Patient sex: M
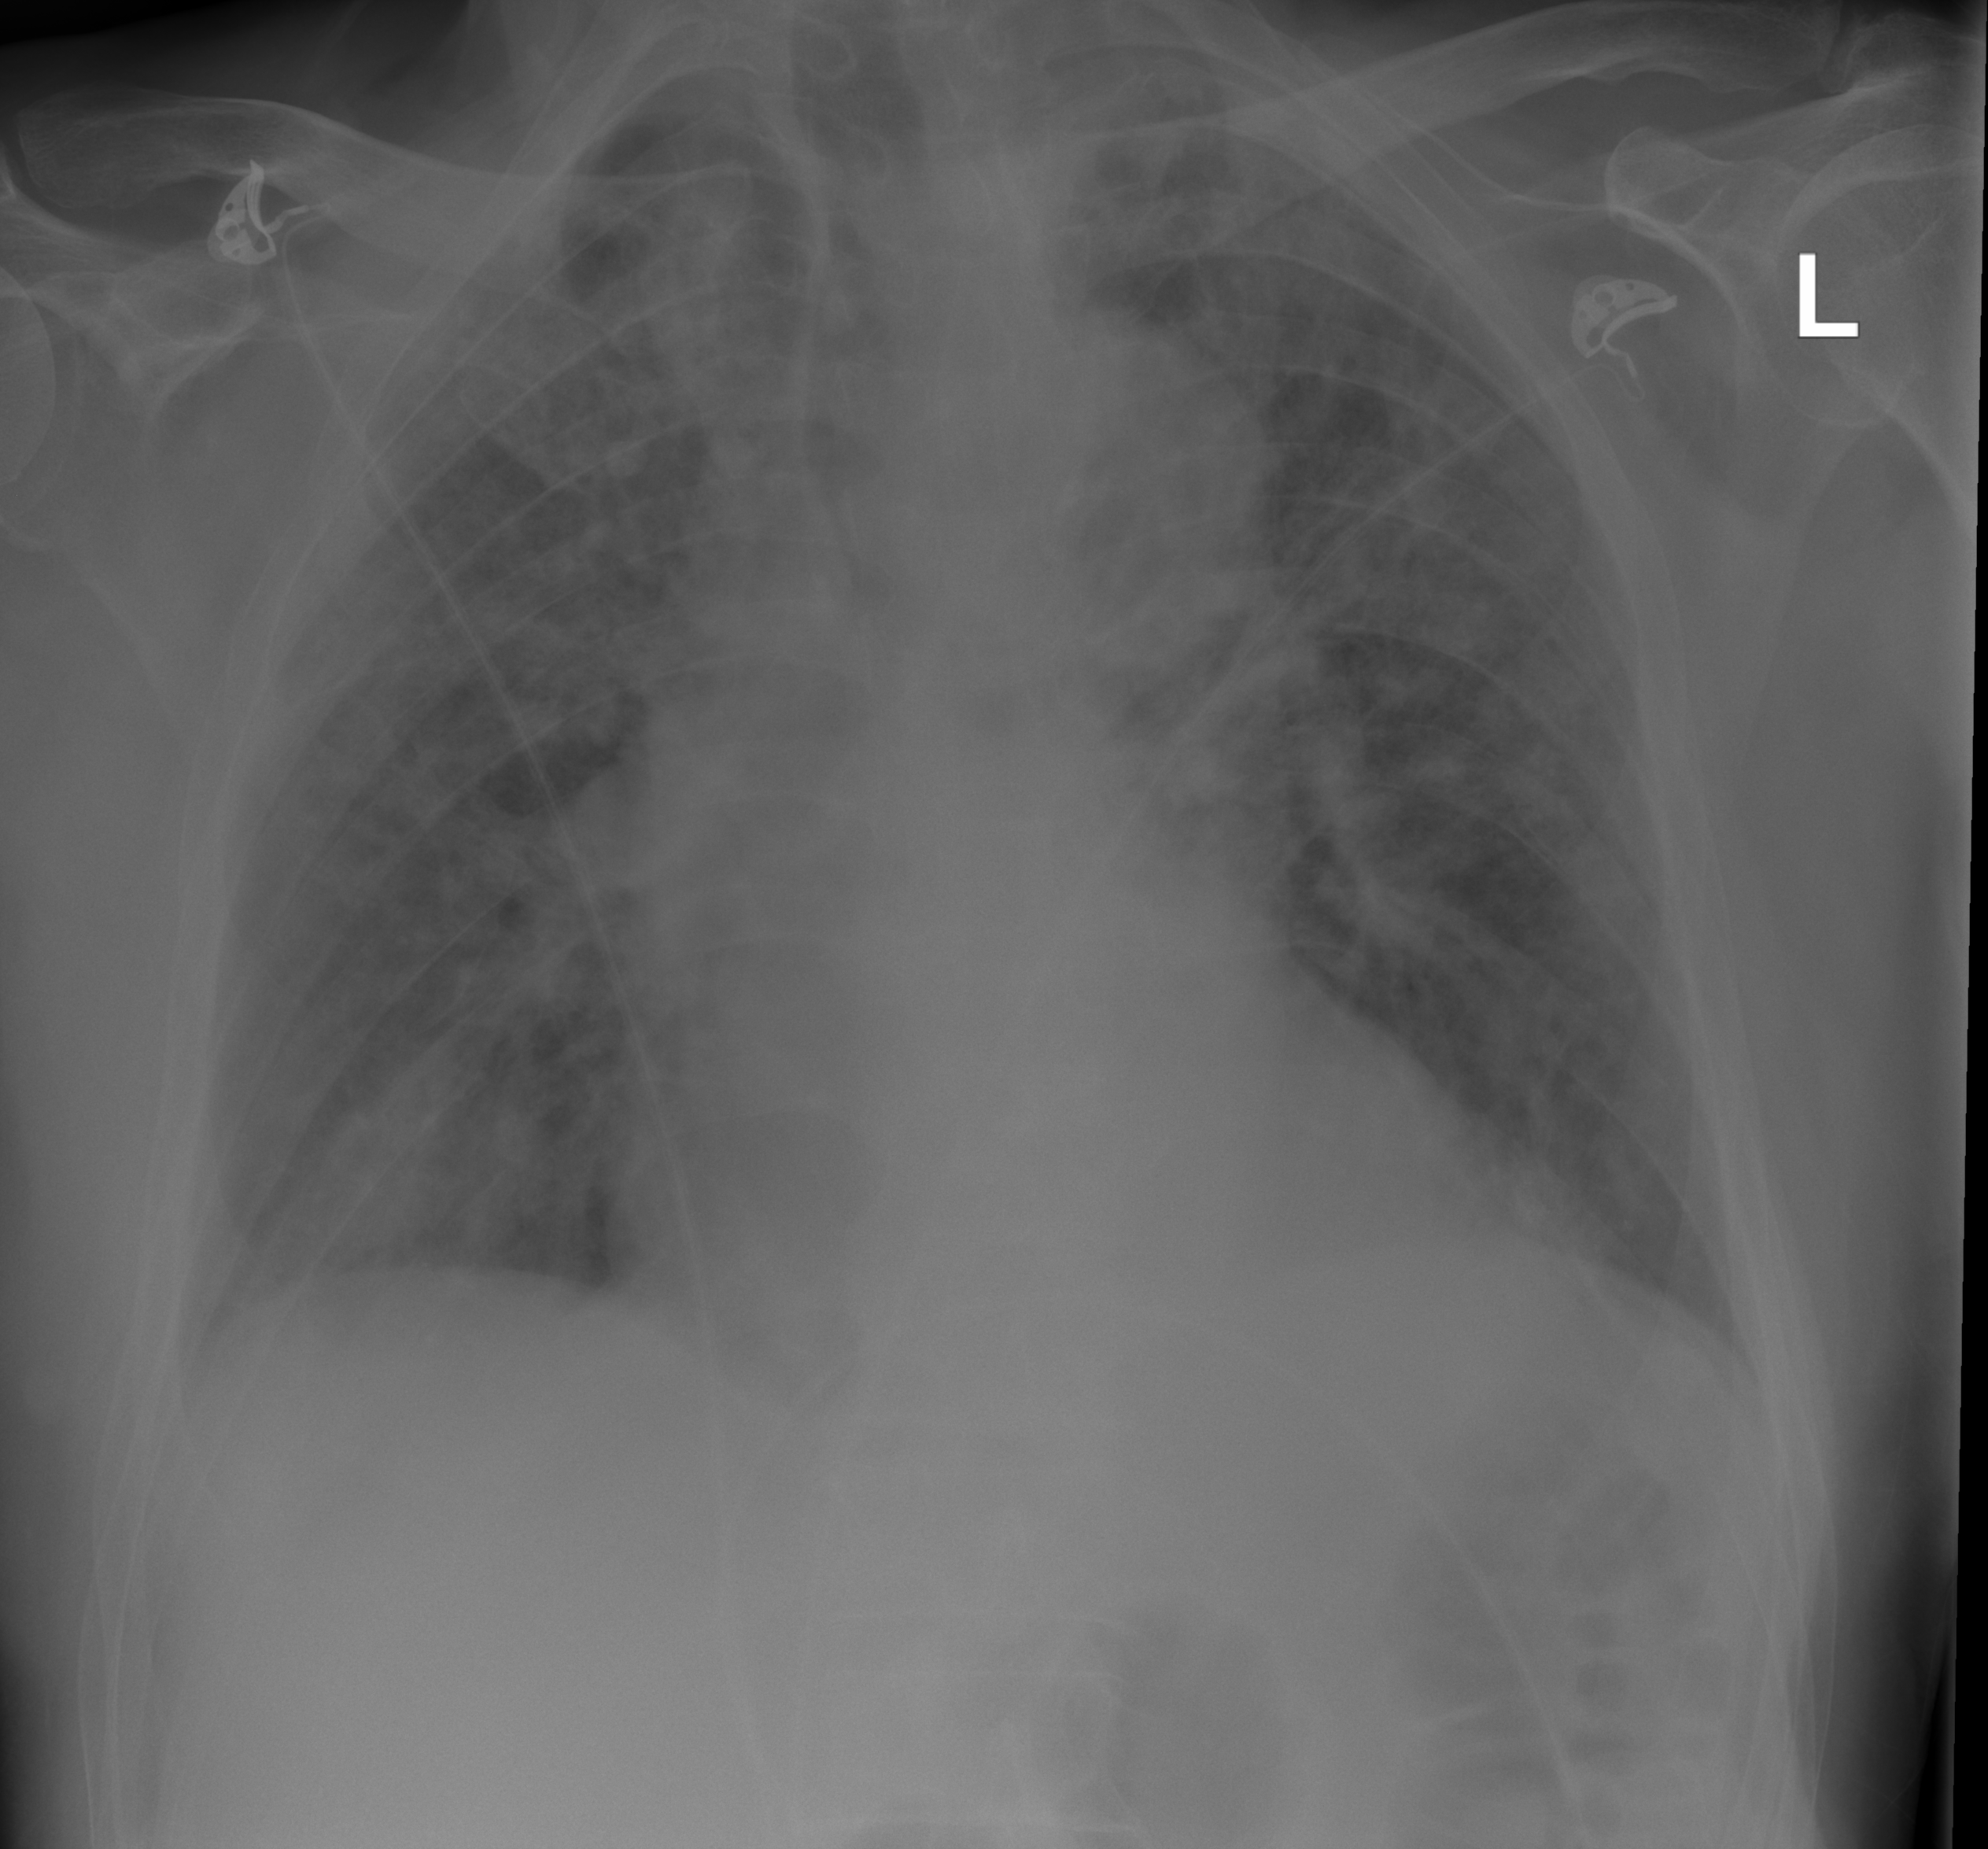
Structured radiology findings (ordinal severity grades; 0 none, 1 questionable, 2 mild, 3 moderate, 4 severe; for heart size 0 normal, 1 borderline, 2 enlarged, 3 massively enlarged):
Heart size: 2
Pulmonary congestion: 3
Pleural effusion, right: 1
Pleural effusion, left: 1
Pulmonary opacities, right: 3
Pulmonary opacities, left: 3
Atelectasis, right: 3
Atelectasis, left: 3